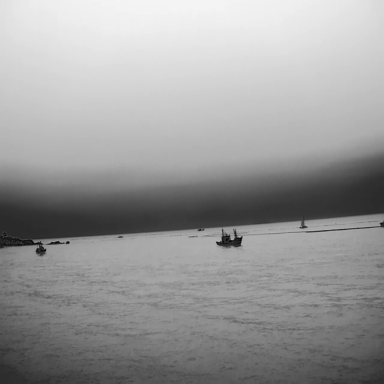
There are five objects shown in the infrared image, including three bulk_carriers, a canoe, and a sailboat.